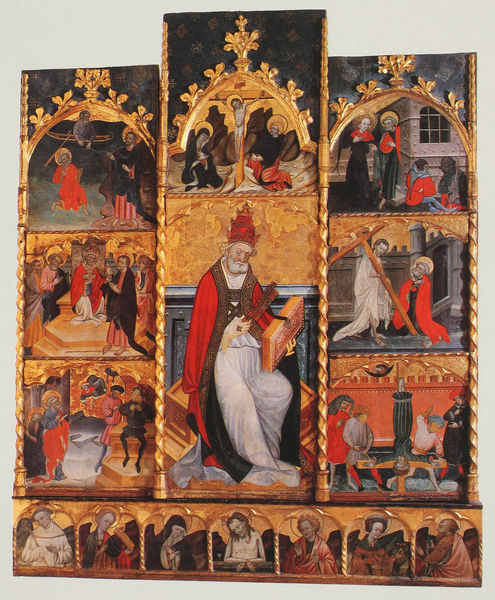
Titel: Altargemälde mit Heiligenvita von Petrus aus Vinaixa
Künstler: Ramón de Mur
Institution: Tarragona, Museu Diocesà
Schlagwörter: gelb, fenster, männer, schwarz, säulen, blüten, rot, bild, gitter, gold, krone, boot, ruder, turm, könig, thron, stufen, zinnen, foto, buch, kreuz, altar, spitzbögen, jesus, kreuzigung, leiden, mönch, tiara, heilige, lilien, maria, szenen, herscher, triptychon, apostel, passion, evangelisten, kreuzweg